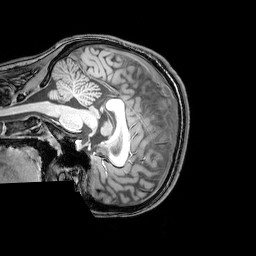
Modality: T1w
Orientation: sagittal
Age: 20
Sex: female
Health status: healthy
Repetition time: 0.081 s
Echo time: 0.037 s